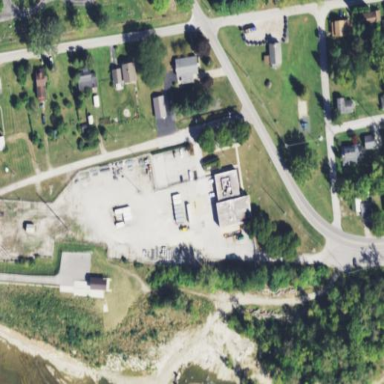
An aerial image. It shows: Power substation.